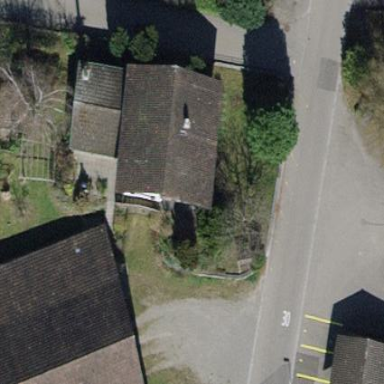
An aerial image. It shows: Detached building.